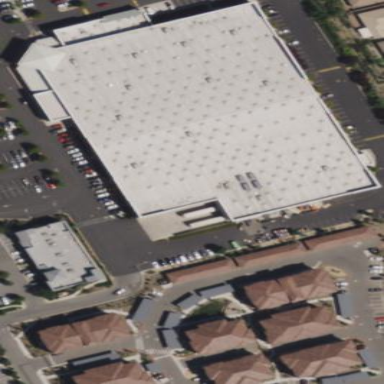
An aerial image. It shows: Wholesale shop located inside building.